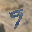
Label: 9